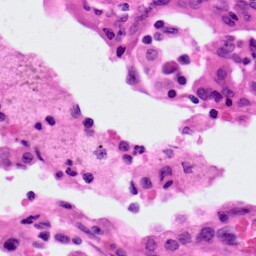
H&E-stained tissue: Lung